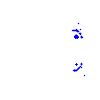
Particle: pion